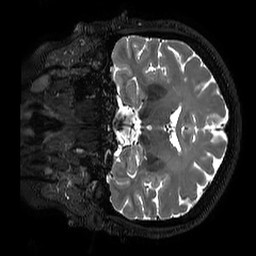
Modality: T2w
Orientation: coronal
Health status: ill
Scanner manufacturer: philips
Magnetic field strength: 3 T
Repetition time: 2.5 s
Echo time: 0.331 s